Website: walmart
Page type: account-selection
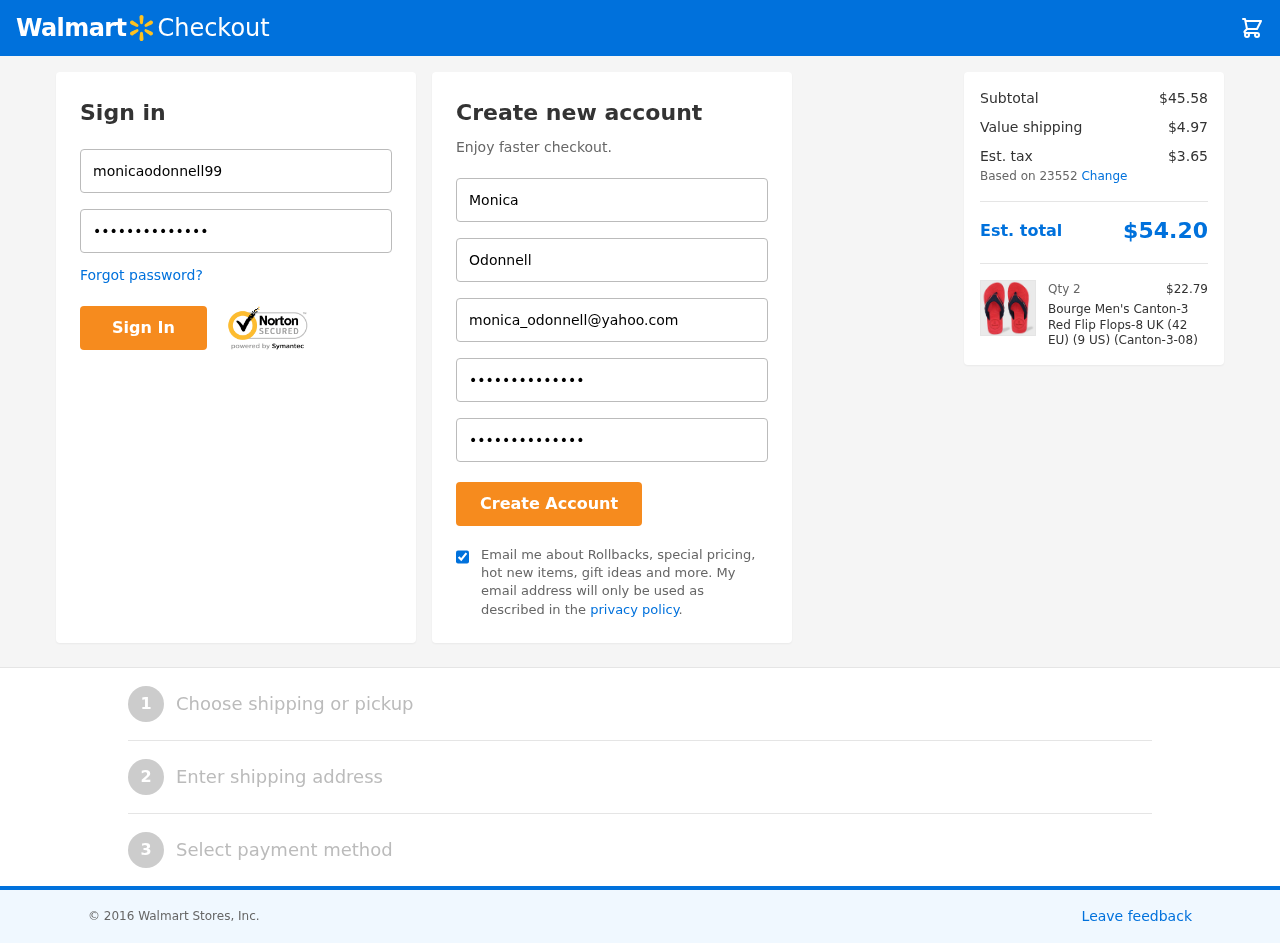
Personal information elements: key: PII_EMAIL
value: monica_odonnell@yahoo.com
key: PII_FIRSTNAME
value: Monica
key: PII_LASTNAME
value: Odonnell
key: PII_LOGIN_USERNAME
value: monicaodonnell99
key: PII_POSTCODE
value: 23552
Product elements: key: PRODUCT1_NAME
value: Bourge Men's Canton-3 Red Flip Flops-8 UK (42 EU) (9 US) (Canton-3-08)
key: PRODUCT1_PRICE
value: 22.79
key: PRODUCT1_QUANTITY
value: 2
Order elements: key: ORDER_SUBTOTAL
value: $45.58
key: ORDER_SHIPPING_COST
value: $4.97
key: ORDER_TAX
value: $3.65
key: ORDER_TOTAL
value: $54.20